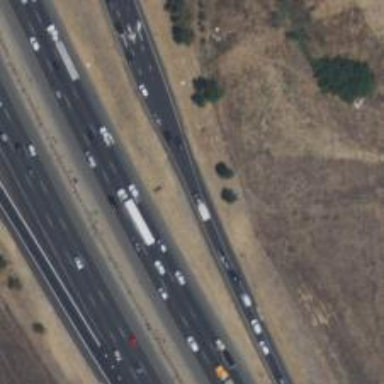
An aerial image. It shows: Motorway link.